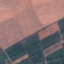
Land use / land cover: PermanentCrop